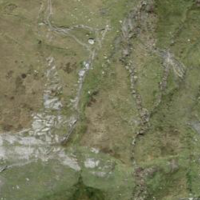
EUNIS habitat code: 26
Species observed at this site:
Saxifraga paniculata